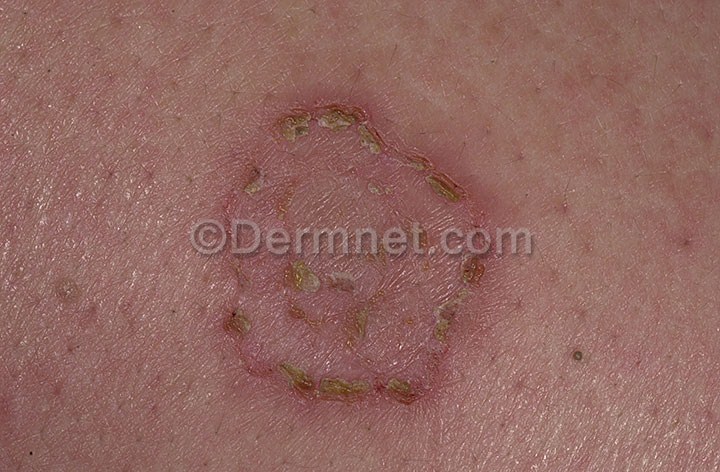
Disease: Eczema Photos